Aerial crown-view tile of a tropical tree (Barro Colorado Island, Panama), acquired 20240716:
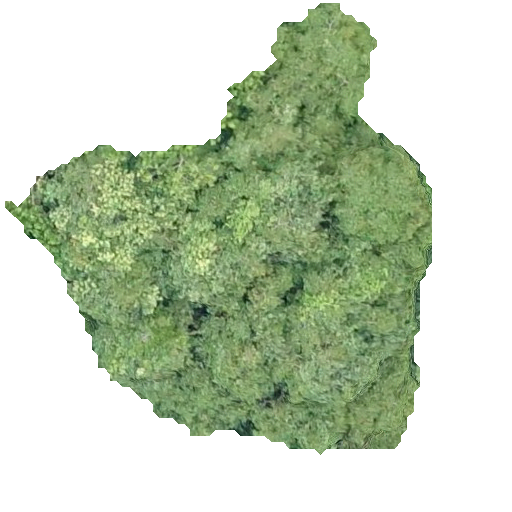
Species: Chrysophyllum cainito
GBIF accepted scientific name: Chrysophyllum cainito
Crown area: 178.932 m²